Interaction volume radius: 5 \u00c5
Interaction volume height: 50 \u00c5
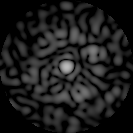
Disorder parameter: 0.8357